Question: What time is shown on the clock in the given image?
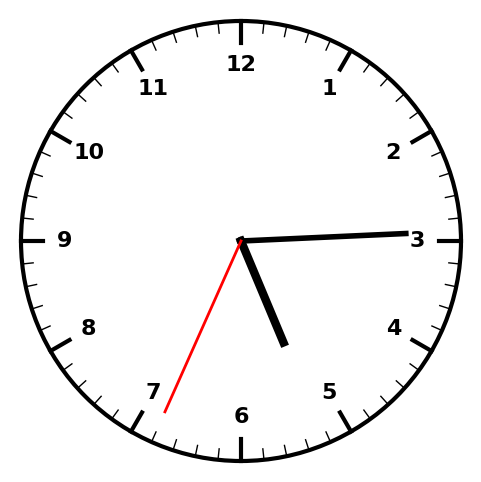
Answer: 05:14:34